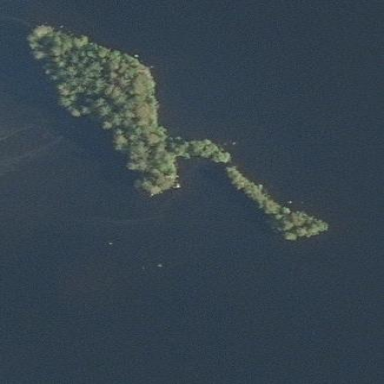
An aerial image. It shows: Image showing island.